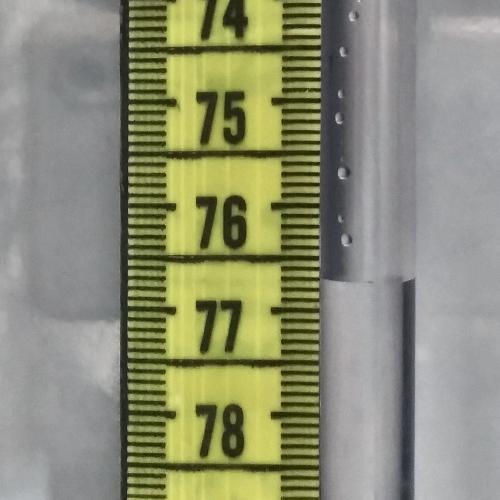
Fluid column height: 76.7 cm